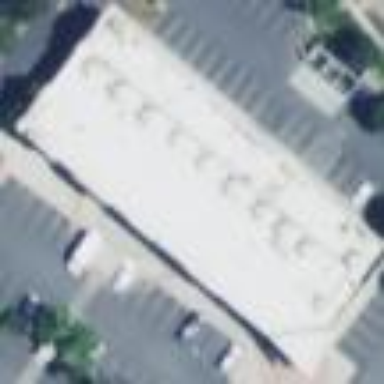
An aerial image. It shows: Retail building.